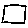
Label: square